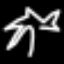
Label: palm tree